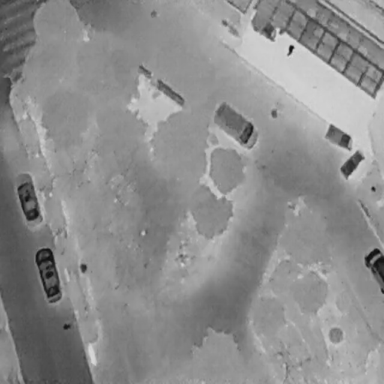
There are six Cars in the infrared image.